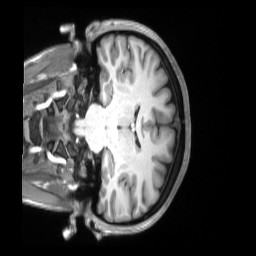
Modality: T1w
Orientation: coronal
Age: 20
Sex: female
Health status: ill
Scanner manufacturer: siemens
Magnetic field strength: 3 T
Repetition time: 2.2 s
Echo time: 0.00157 s